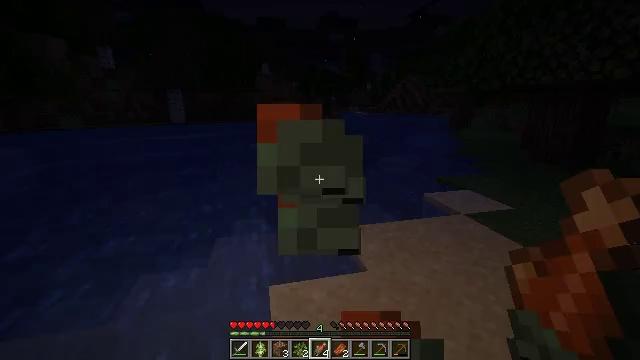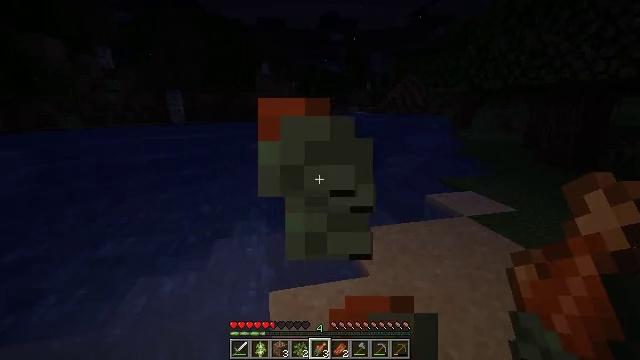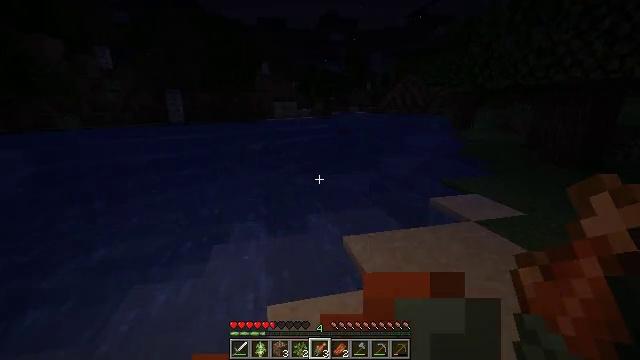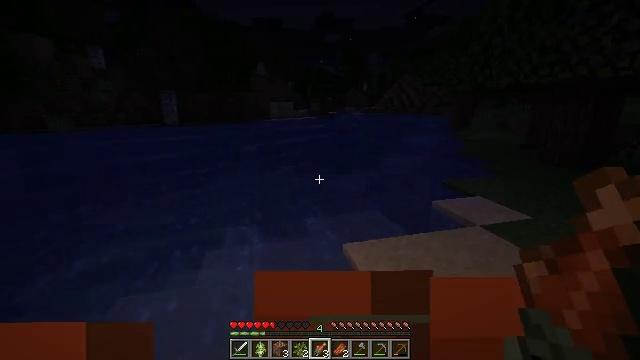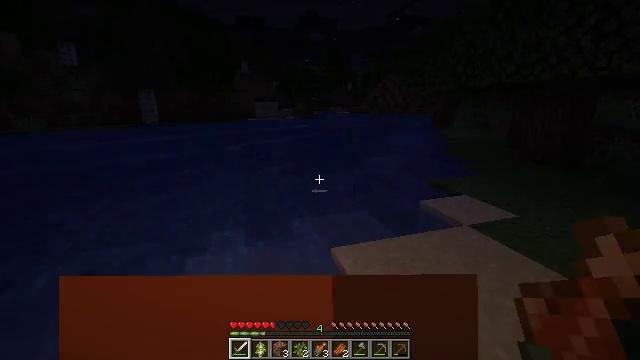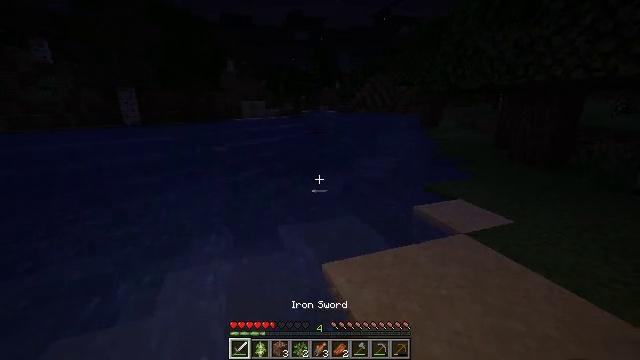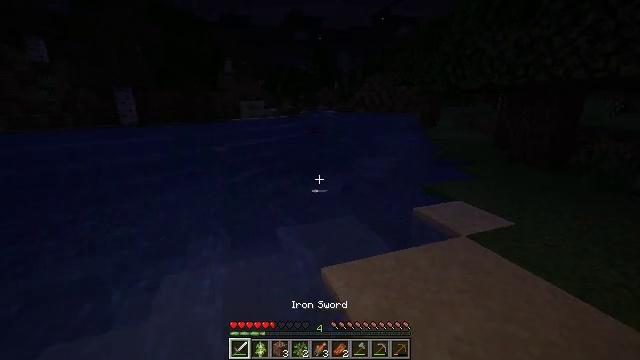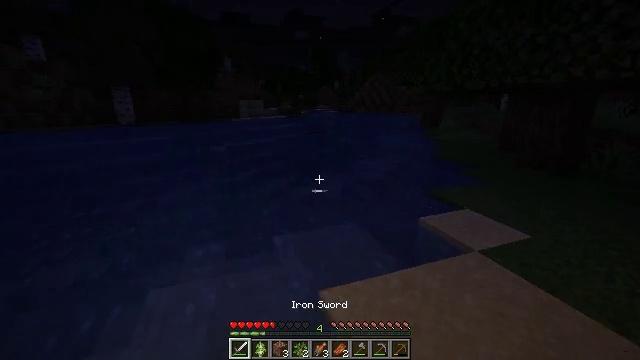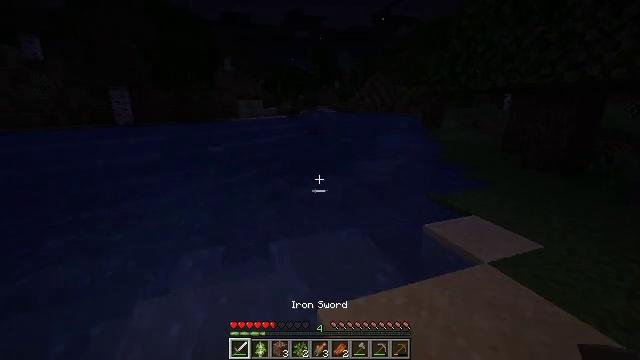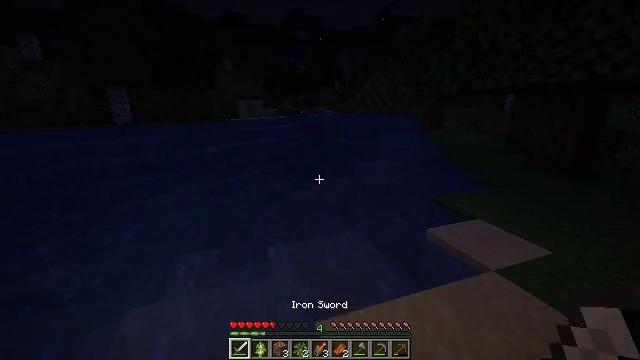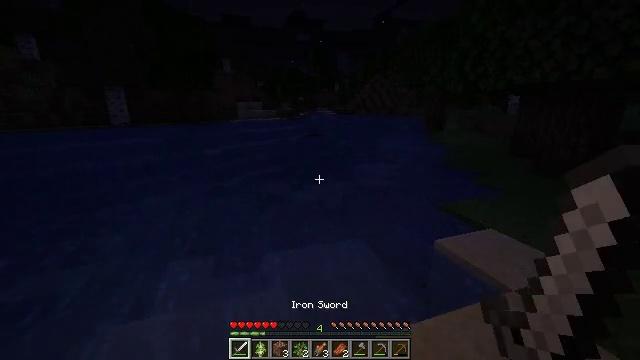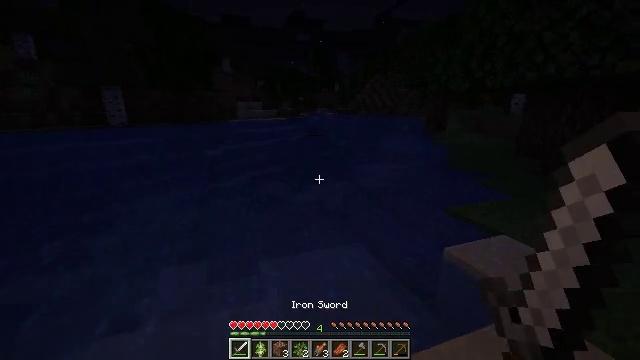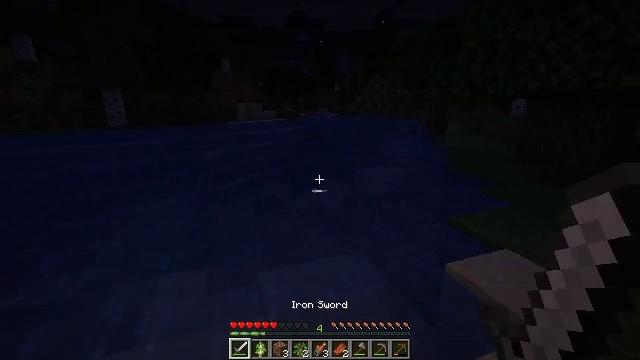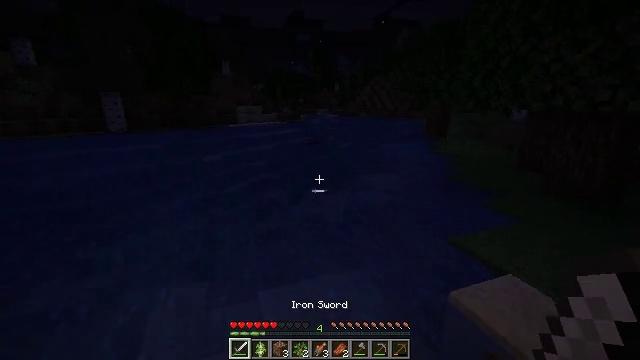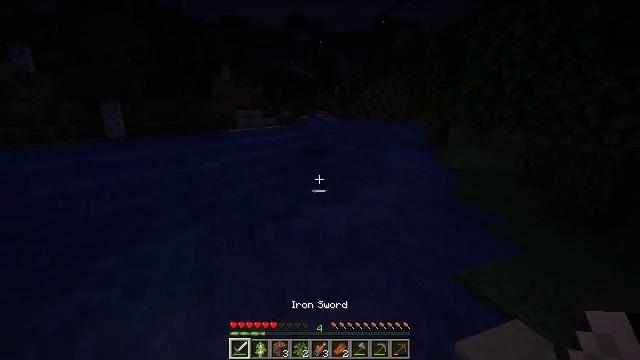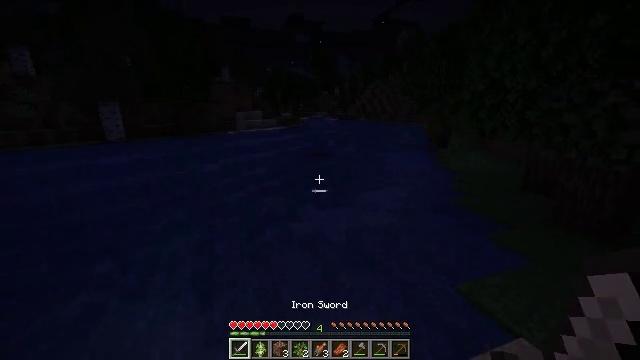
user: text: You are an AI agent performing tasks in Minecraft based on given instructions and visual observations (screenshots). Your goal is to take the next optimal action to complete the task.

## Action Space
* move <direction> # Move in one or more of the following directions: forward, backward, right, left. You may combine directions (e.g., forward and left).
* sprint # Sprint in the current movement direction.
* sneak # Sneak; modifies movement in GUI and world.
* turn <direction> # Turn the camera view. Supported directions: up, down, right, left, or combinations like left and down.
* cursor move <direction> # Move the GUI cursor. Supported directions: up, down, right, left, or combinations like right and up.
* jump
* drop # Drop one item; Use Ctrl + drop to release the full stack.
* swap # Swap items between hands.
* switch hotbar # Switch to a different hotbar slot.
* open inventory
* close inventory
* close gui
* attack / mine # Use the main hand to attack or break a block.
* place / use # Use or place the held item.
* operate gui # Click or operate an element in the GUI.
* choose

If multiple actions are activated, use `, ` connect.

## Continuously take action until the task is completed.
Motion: motion action
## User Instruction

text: Hunt fish.
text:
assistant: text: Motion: move forward, use / place
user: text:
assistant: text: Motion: move forward, use / place
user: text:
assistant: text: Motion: move forward
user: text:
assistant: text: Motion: move forward, turn right, switch to hotbar 1
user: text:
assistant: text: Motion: move forward, turn right, switch to hotbar 1
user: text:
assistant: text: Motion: move forward, switch to hotbar 1
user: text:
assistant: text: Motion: move forward, switch to hotbar 1
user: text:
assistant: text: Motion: move forward
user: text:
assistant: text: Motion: move forward
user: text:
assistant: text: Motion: move forward
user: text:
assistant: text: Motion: move forward
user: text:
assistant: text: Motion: move forward, jump
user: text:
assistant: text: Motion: move forward, jump
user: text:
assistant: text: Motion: move forward, jump
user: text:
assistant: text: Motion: move forward, jump
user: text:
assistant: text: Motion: move forward, jump
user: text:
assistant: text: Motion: move forward, jump
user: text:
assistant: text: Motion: move forward, jump
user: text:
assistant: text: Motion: move forward, turn left, jump
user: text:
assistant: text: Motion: move forward, jump
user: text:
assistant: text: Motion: move forward
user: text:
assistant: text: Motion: move forward
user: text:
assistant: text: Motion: move forward
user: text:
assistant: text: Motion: move forward
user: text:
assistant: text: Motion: move forward
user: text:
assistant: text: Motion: move forward
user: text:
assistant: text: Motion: move forward
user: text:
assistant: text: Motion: move forward
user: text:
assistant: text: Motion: move forward
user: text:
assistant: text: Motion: move forward